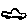
Label: car